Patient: sex M, age 73
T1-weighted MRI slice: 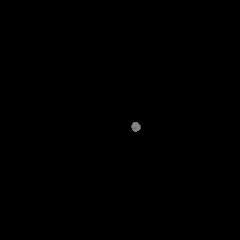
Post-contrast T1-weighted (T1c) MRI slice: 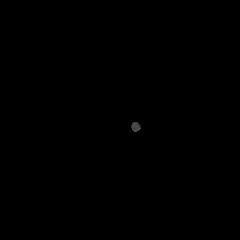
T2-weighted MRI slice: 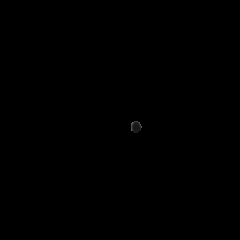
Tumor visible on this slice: no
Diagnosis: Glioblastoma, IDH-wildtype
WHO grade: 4